Question: I have a couple of HP M5 servers that I've been collecting temperature reference data for a year now.
The problem I have is with graphing this with PHP.
I've tried half a dozen methods from Google chart to SWF charts and JS but all seem cumbersome due to the large amount of data.
How could I graph this data successfully and easily?<
At this time i am using a graph setup like this:

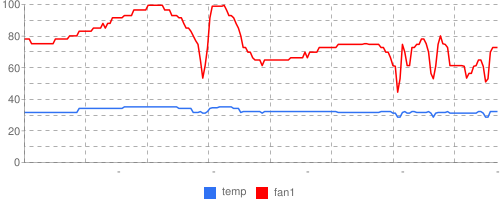
Answer: I use <URL> RRDTool to graph temperature and everything else going on in a server.